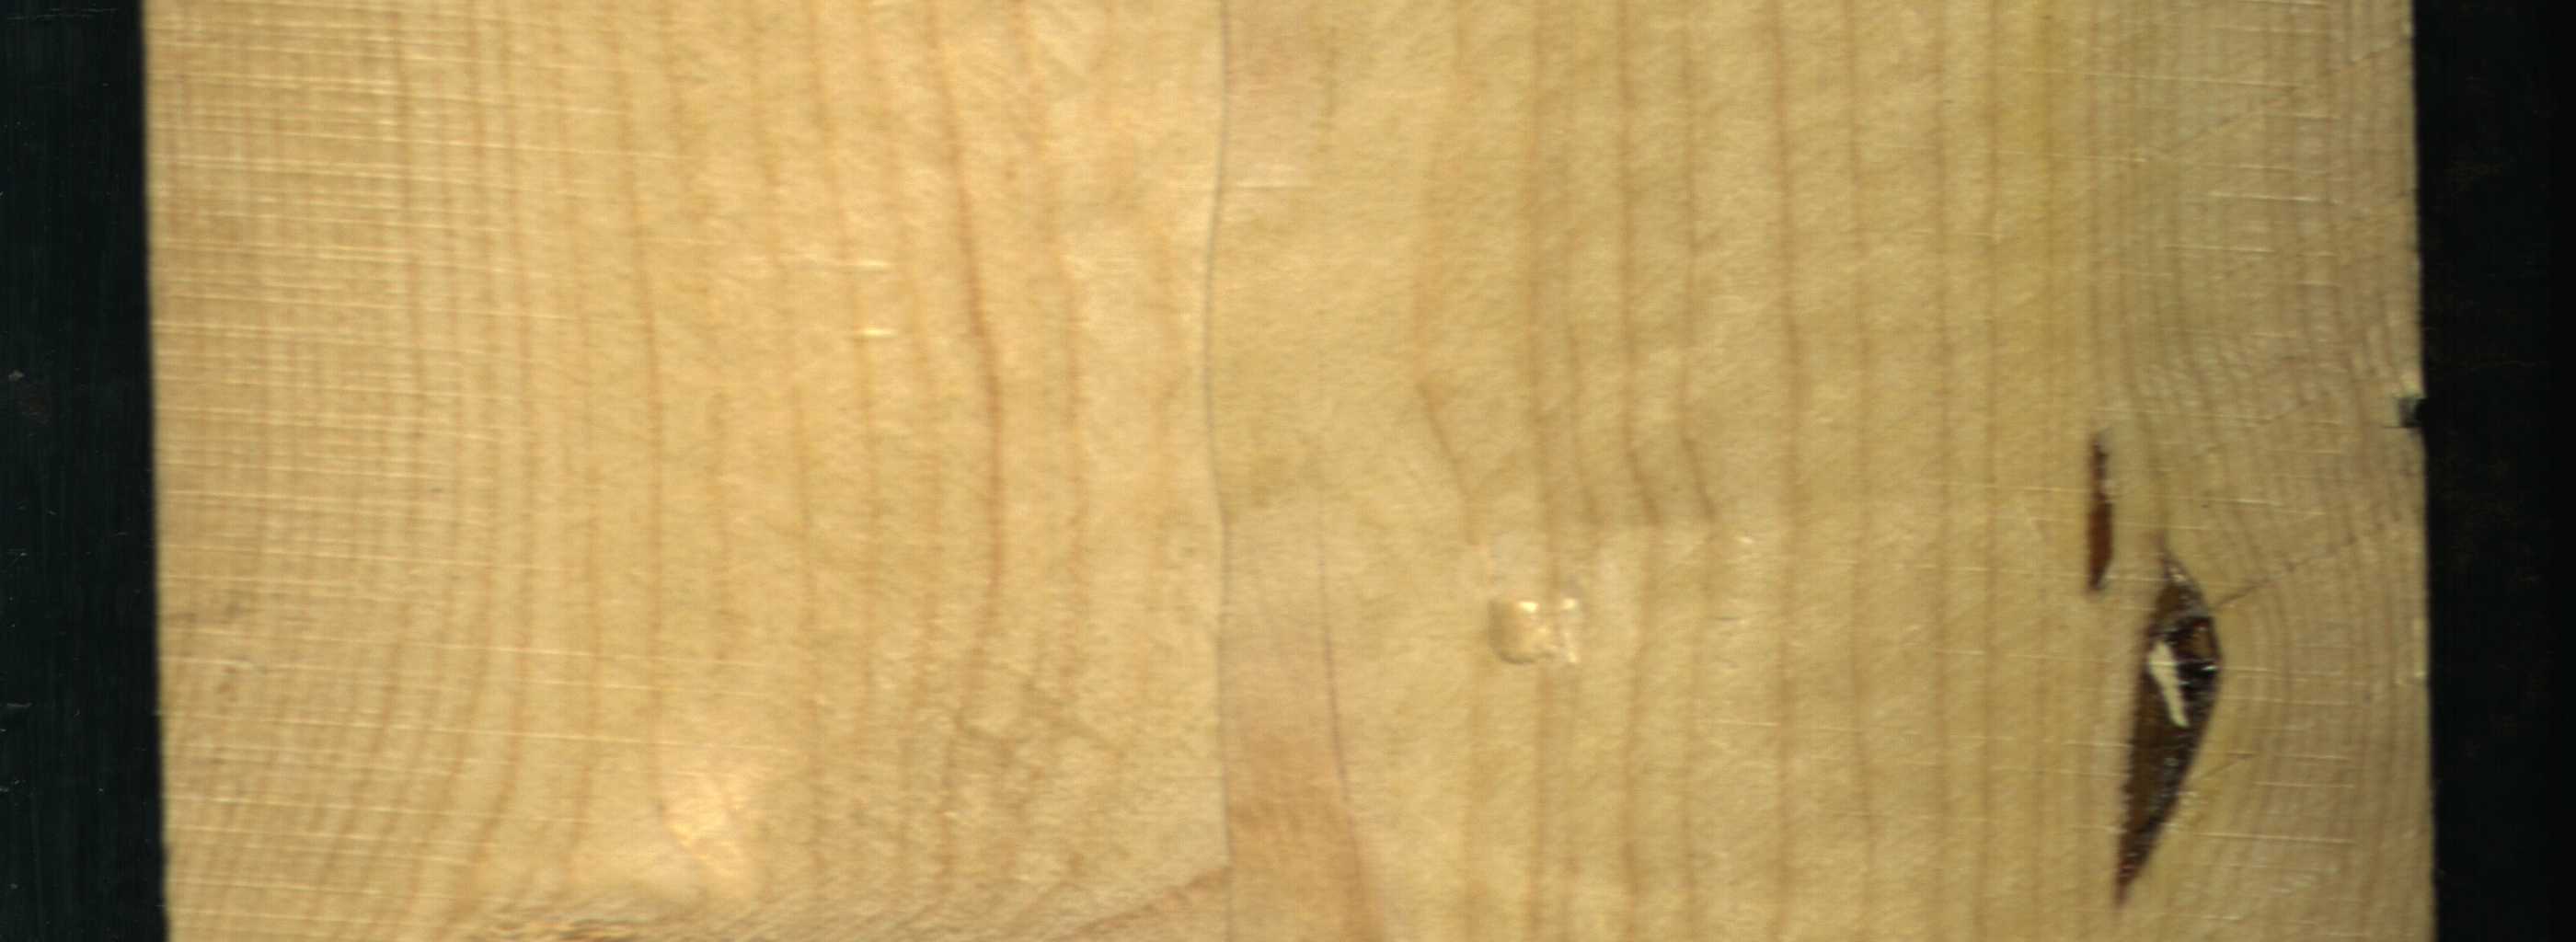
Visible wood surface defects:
resin